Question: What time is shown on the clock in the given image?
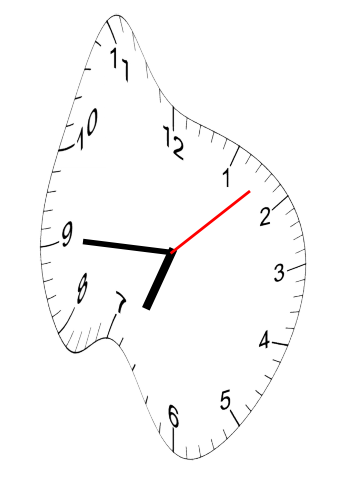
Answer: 06:45:08